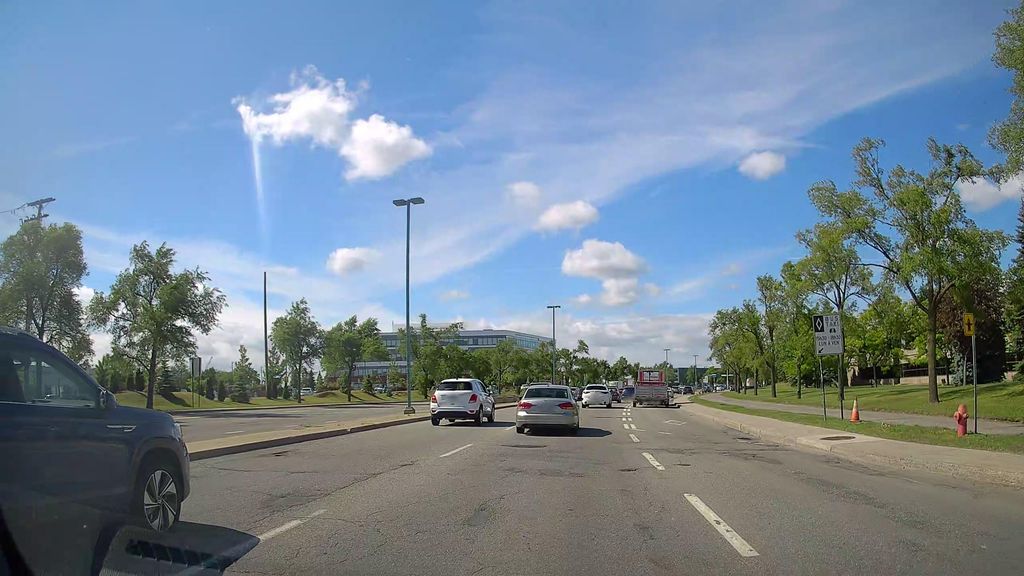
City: montreal